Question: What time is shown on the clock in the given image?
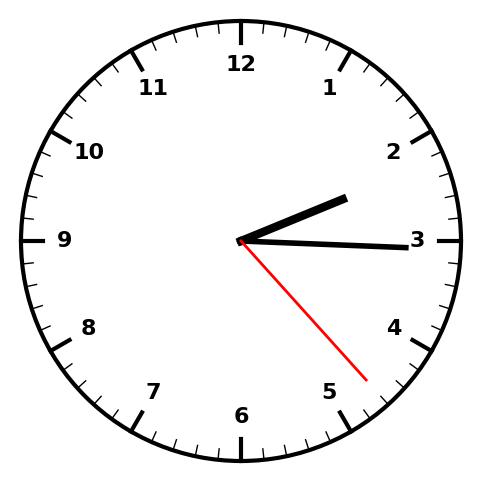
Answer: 02:15:23